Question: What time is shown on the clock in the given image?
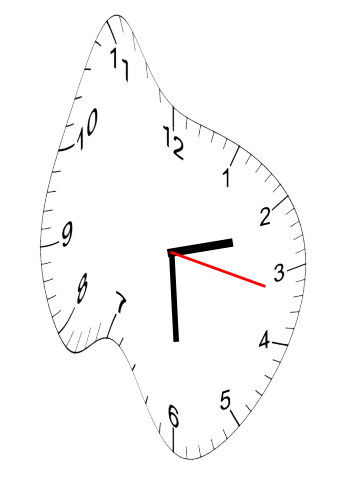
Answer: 02:29:17